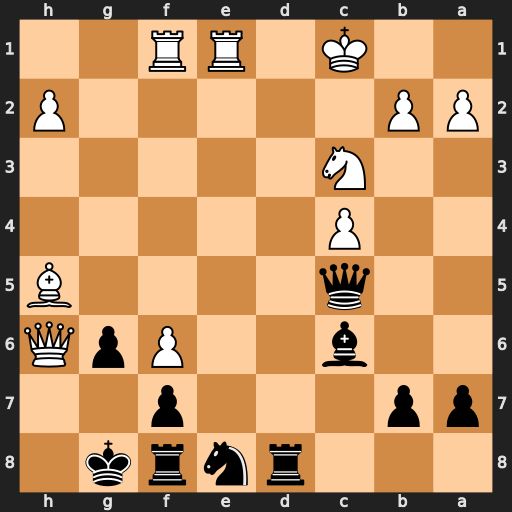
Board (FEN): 3rnrk1/pp3p2/2b2PpQ/2q4B/2P5/2N5/PP5P/2K1RR2
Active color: b
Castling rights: -
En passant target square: -
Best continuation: Qxh5 Qxh5 gxh5 Re5 Rd4 Rxh5 Rg4 Nd5 Bxd5